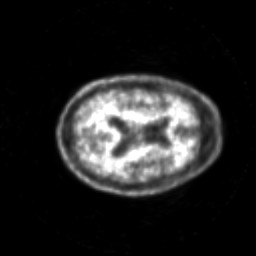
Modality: PET
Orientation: axial
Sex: male
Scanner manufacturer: siemens